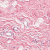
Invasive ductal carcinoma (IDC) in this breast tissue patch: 0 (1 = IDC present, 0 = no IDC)